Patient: sex M, age 73
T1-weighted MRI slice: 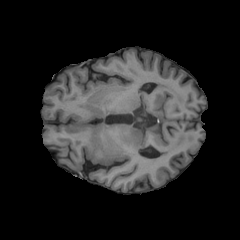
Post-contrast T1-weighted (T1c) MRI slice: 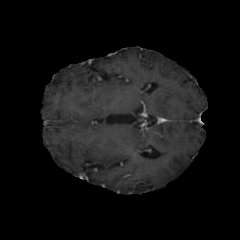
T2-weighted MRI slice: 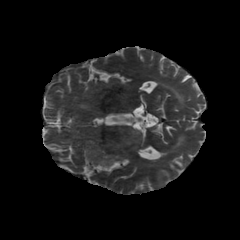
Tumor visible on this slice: yes
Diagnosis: Glioblastoma, IDH-wildtype
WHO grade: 4